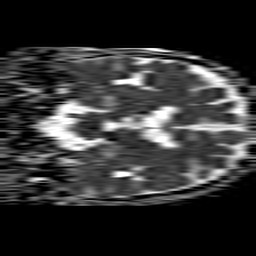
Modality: ADC
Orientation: coronal
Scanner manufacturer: philips
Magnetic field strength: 1.5 T
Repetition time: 4.6 s
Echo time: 0.08517 s